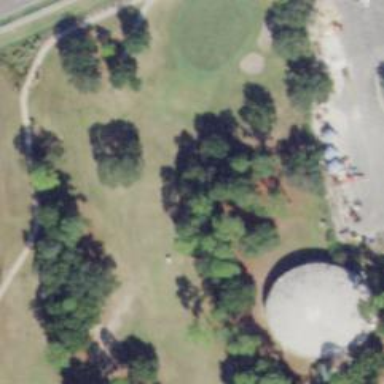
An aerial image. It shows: View of golf hole.